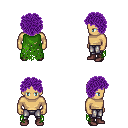
a pixel art fantasy rpg character, male body template, human, tanned skin, green tattered cape, metal pants, purple curly afro hairstyle, maroon shoes, four views (front, back, left, right), 2x2 character sprite sheet, small pixel art, hard edges, no anti-aliasing